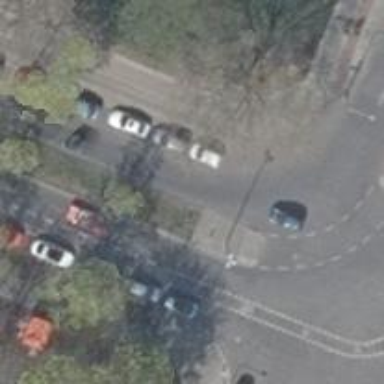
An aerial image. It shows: Footway that serves as traffic island.